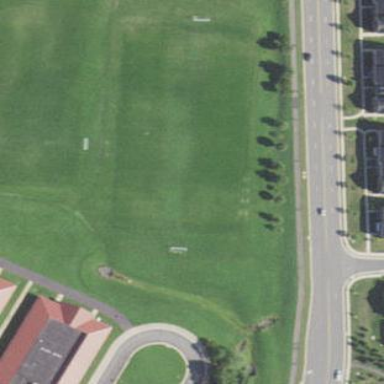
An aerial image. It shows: Soccer pitch designated for leisure and sports activities.